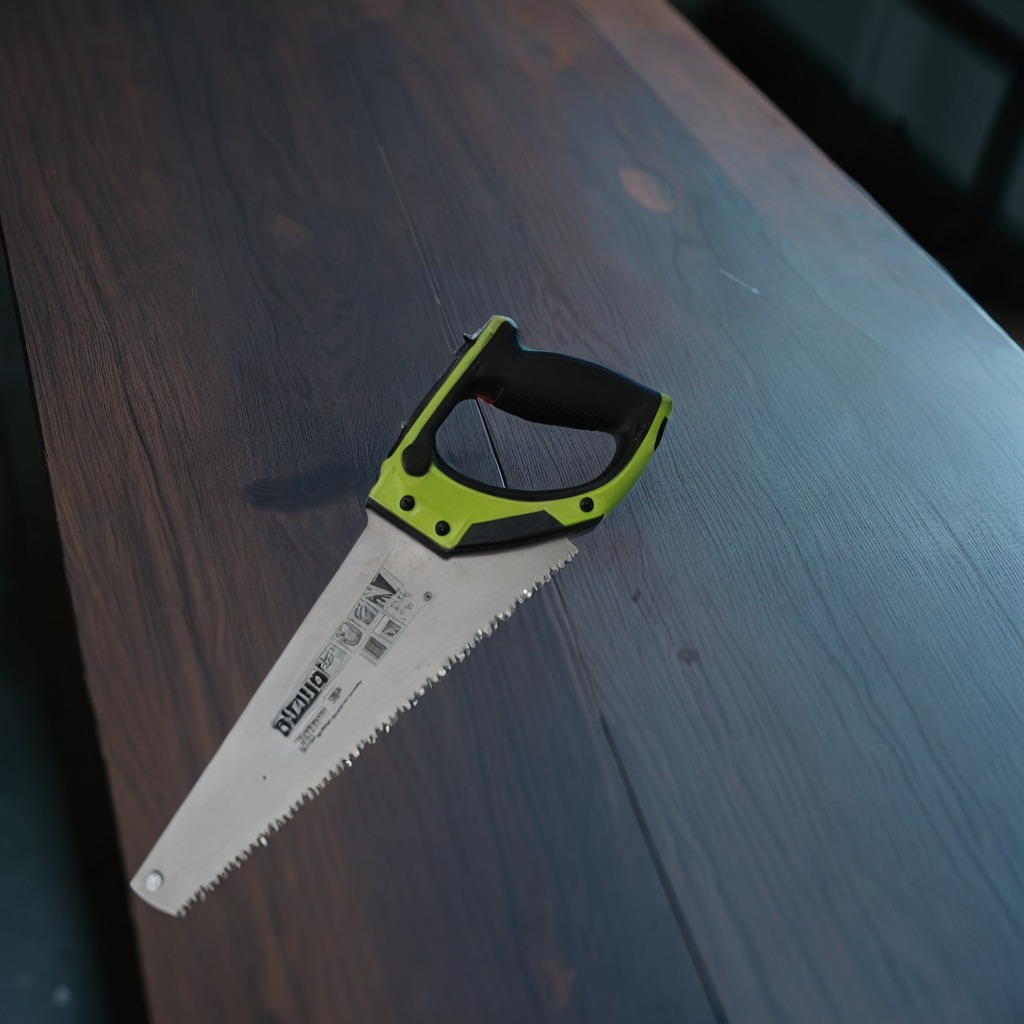
A metal saw is lying on the table.